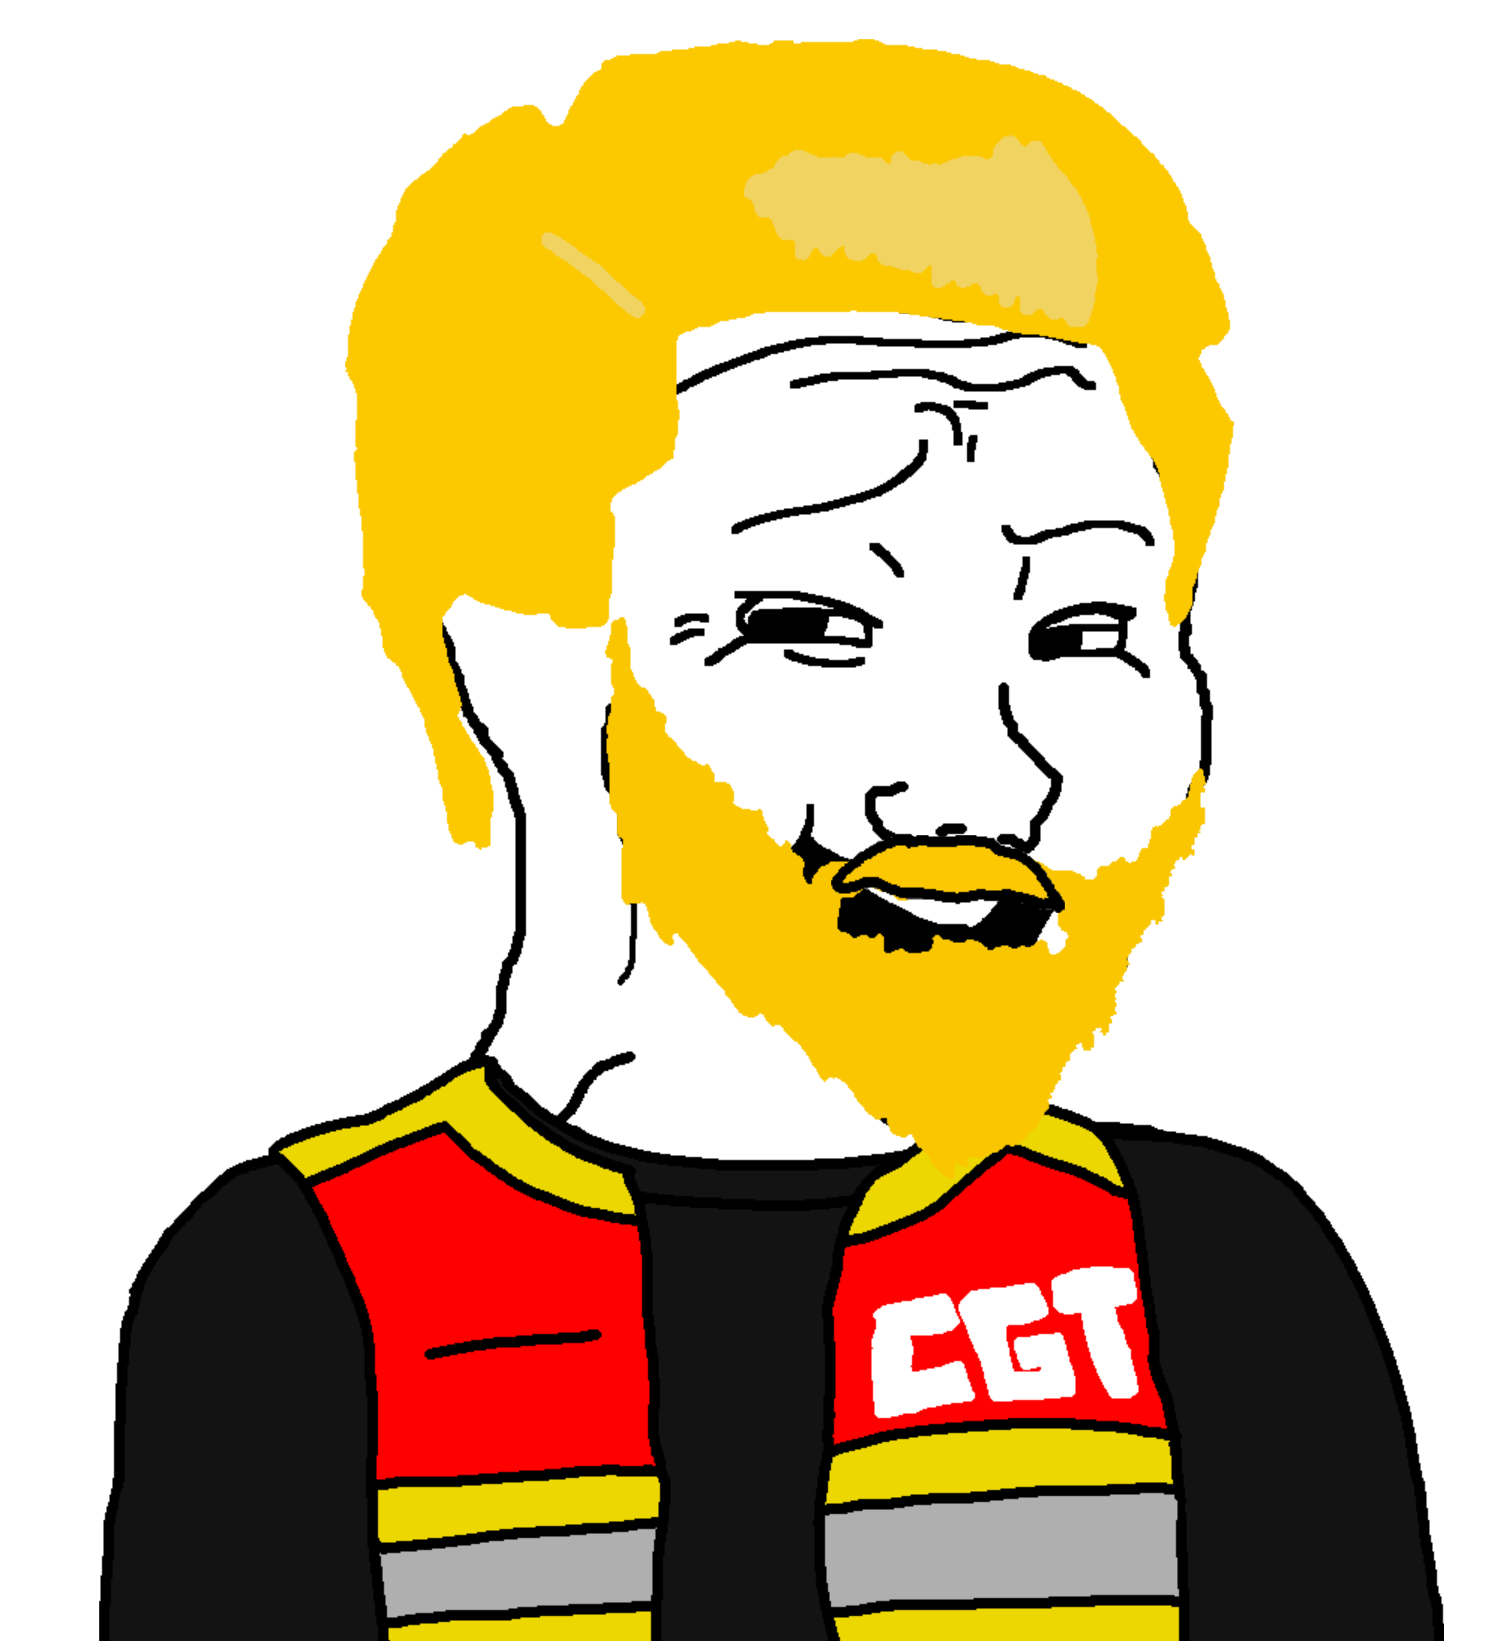
Label: 5_Smugjak